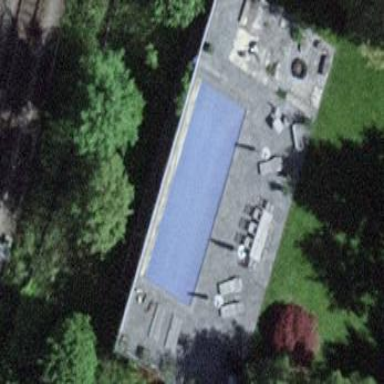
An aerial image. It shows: Swimming pool located in leisure land.